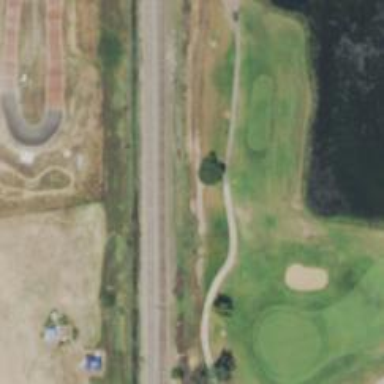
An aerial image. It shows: Path for golf carts.